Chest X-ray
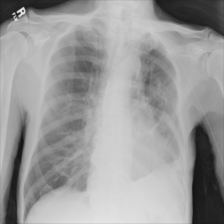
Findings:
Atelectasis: negative
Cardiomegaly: negative
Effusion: negative
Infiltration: negative
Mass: negative
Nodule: negative
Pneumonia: negative
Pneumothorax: negative
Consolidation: negative
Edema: negative
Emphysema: negative
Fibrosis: negative
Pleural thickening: negative
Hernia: negative